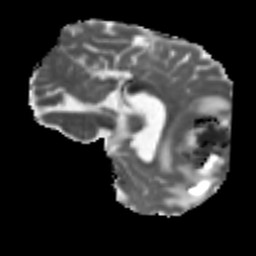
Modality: MD
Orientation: sagittal
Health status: ill
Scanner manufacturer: siemens
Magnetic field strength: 3 T
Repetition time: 6.8 s
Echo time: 0.097 s